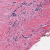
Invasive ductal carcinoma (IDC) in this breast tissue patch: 1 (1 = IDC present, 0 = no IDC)